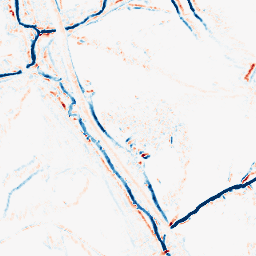
Category: morphological
Decomposition family: morphological_diamond
Decomposition parameters: operation: average
radius: 3
Upsampling method: bilinear
Upsampling parameters: scale: 4
Upsampling scale: 4